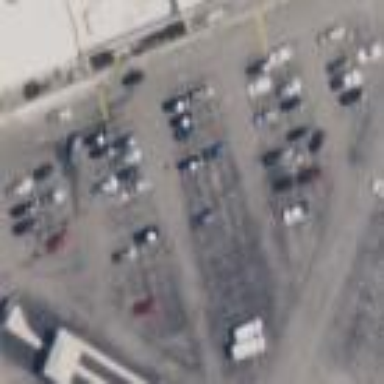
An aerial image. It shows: Parking area with surface.